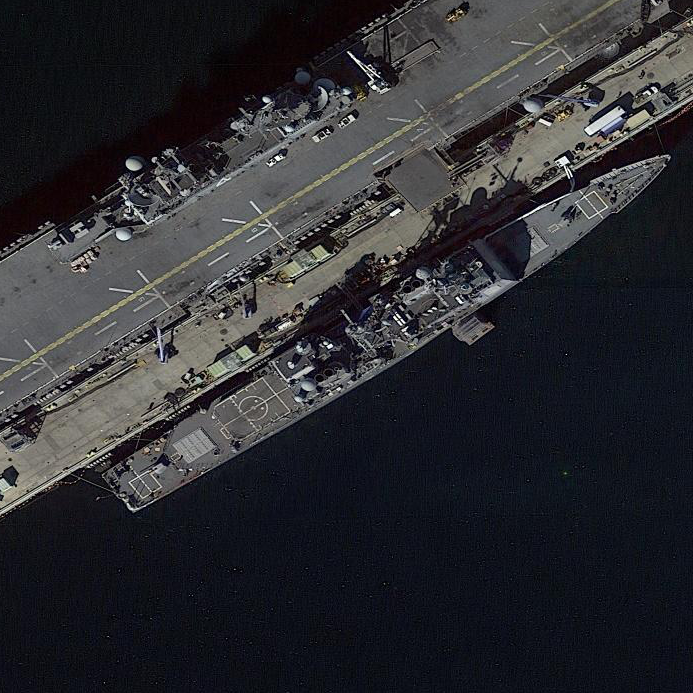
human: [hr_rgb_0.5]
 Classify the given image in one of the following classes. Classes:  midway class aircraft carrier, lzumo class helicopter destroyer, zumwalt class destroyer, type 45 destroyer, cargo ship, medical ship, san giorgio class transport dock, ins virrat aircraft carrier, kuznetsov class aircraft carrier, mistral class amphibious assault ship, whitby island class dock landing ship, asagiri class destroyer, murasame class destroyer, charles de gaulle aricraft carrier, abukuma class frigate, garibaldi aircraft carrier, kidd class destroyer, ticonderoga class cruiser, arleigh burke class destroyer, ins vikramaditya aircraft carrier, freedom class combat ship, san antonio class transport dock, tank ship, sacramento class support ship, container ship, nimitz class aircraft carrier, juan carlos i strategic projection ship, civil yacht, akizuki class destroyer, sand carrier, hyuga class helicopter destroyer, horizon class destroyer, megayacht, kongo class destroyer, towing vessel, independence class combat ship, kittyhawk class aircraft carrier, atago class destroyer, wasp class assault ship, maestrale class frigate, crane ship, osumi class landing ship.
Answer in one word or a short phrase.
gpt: Ticonderoga class cruiser